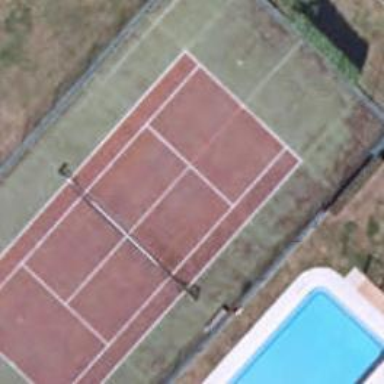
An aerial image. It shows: Tennis court on pitch.